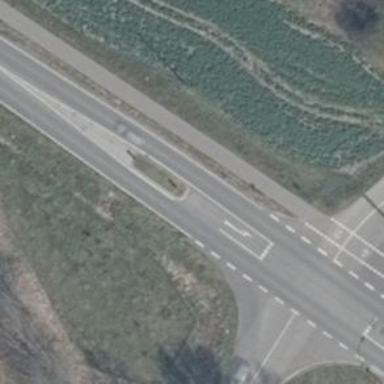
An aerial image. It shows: Primary road with asphalt surface.